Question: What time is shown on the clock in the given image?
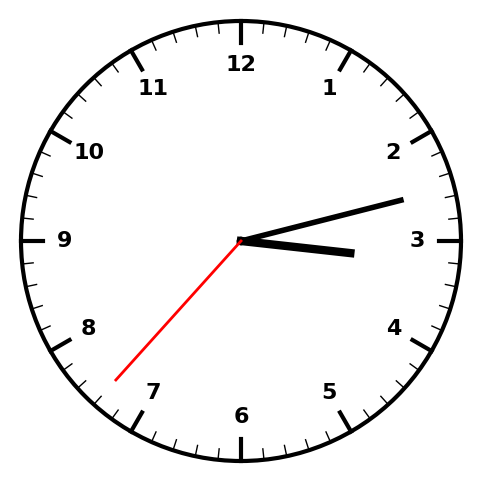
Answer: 03:12:37